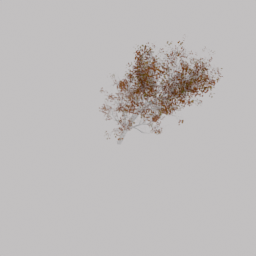
Label: nature